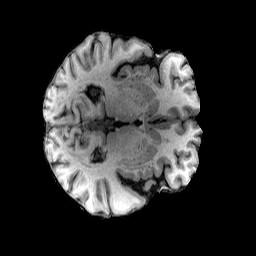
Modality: T1w
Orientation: axial
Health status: healthy